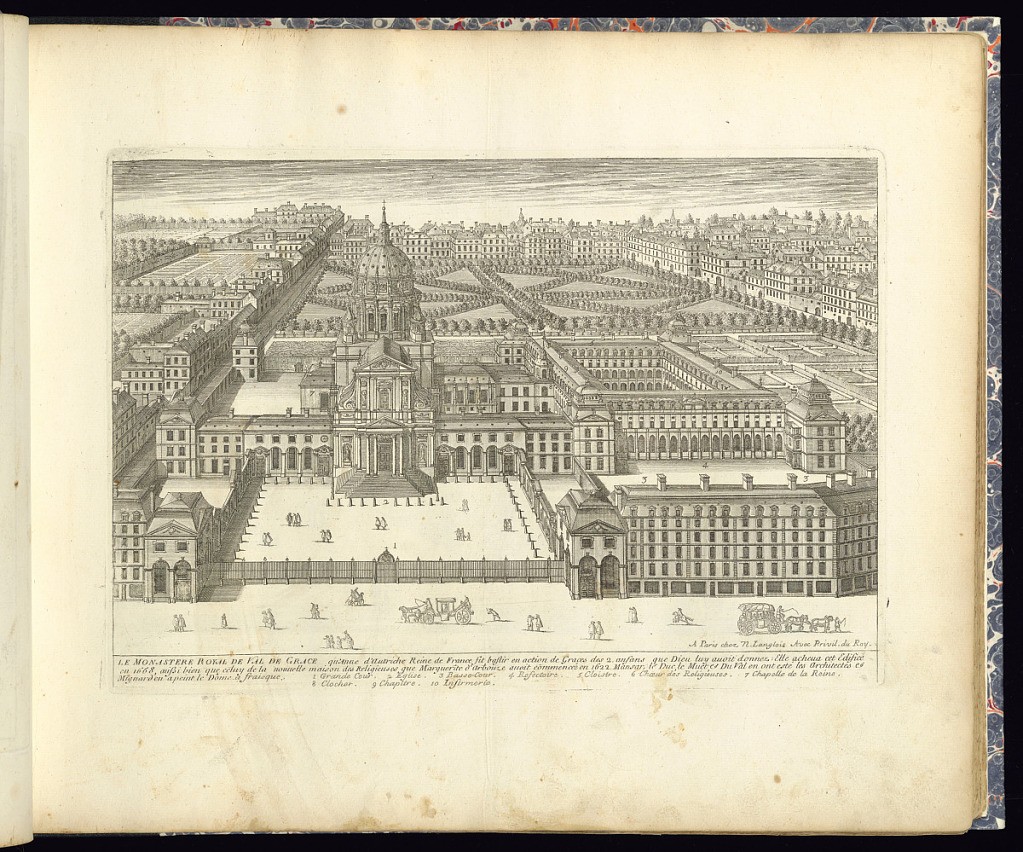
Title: LE MONASTERE ROYAL DE VAL DE GRACE
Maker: Adam Perelle, French, 1638 – 1695
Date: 1668–1703
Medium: Etching on laid paper
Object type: Print
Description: View of a large monastery in Paris with its inner courtyards and garden visible and other buildings in the distance. The central building is domed with a staircase leading up to an entrance portico topped with a pediment. Figures and horse drawn carriages in the foreground. A short description is lettered below. The plate is titled and signed.